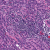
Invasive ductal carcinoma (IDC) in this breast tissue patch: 1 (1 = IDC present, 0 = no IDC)